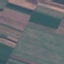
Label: AnnualCrop